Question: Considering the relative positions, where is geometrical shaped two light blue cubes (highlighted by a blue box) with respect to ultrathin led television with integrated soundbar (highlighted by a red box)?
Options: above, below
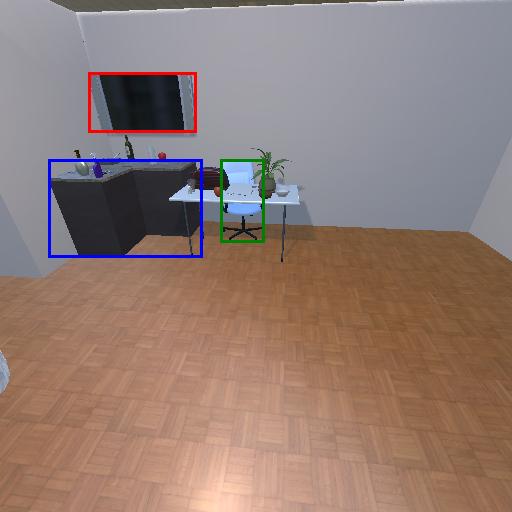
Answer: above